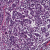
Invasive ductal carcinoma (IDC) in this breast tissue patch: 1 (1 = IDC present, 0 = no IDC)